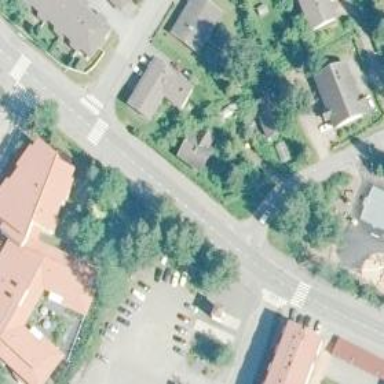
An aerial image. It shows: Residential road with asphalt surface and cycle track.